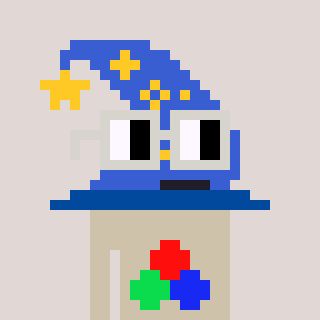
a pixel art character with square light gray glasses, a wizard hat-shaped head and a bege-colored body on a warm background